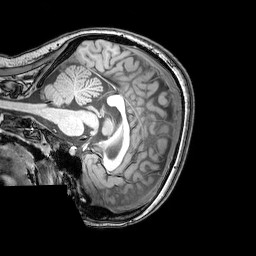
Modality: T1w
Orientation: sagittal
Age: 23
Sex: female
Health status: healthy
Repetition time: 0.081 s
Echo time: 0.037 s